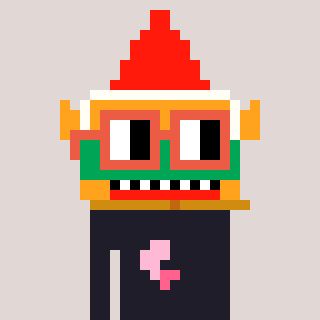
a pixel art character with square orange glasses, a gnome-shaped head and a grayscale-colored body on a warm background